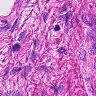
Metastatic tissue present: no